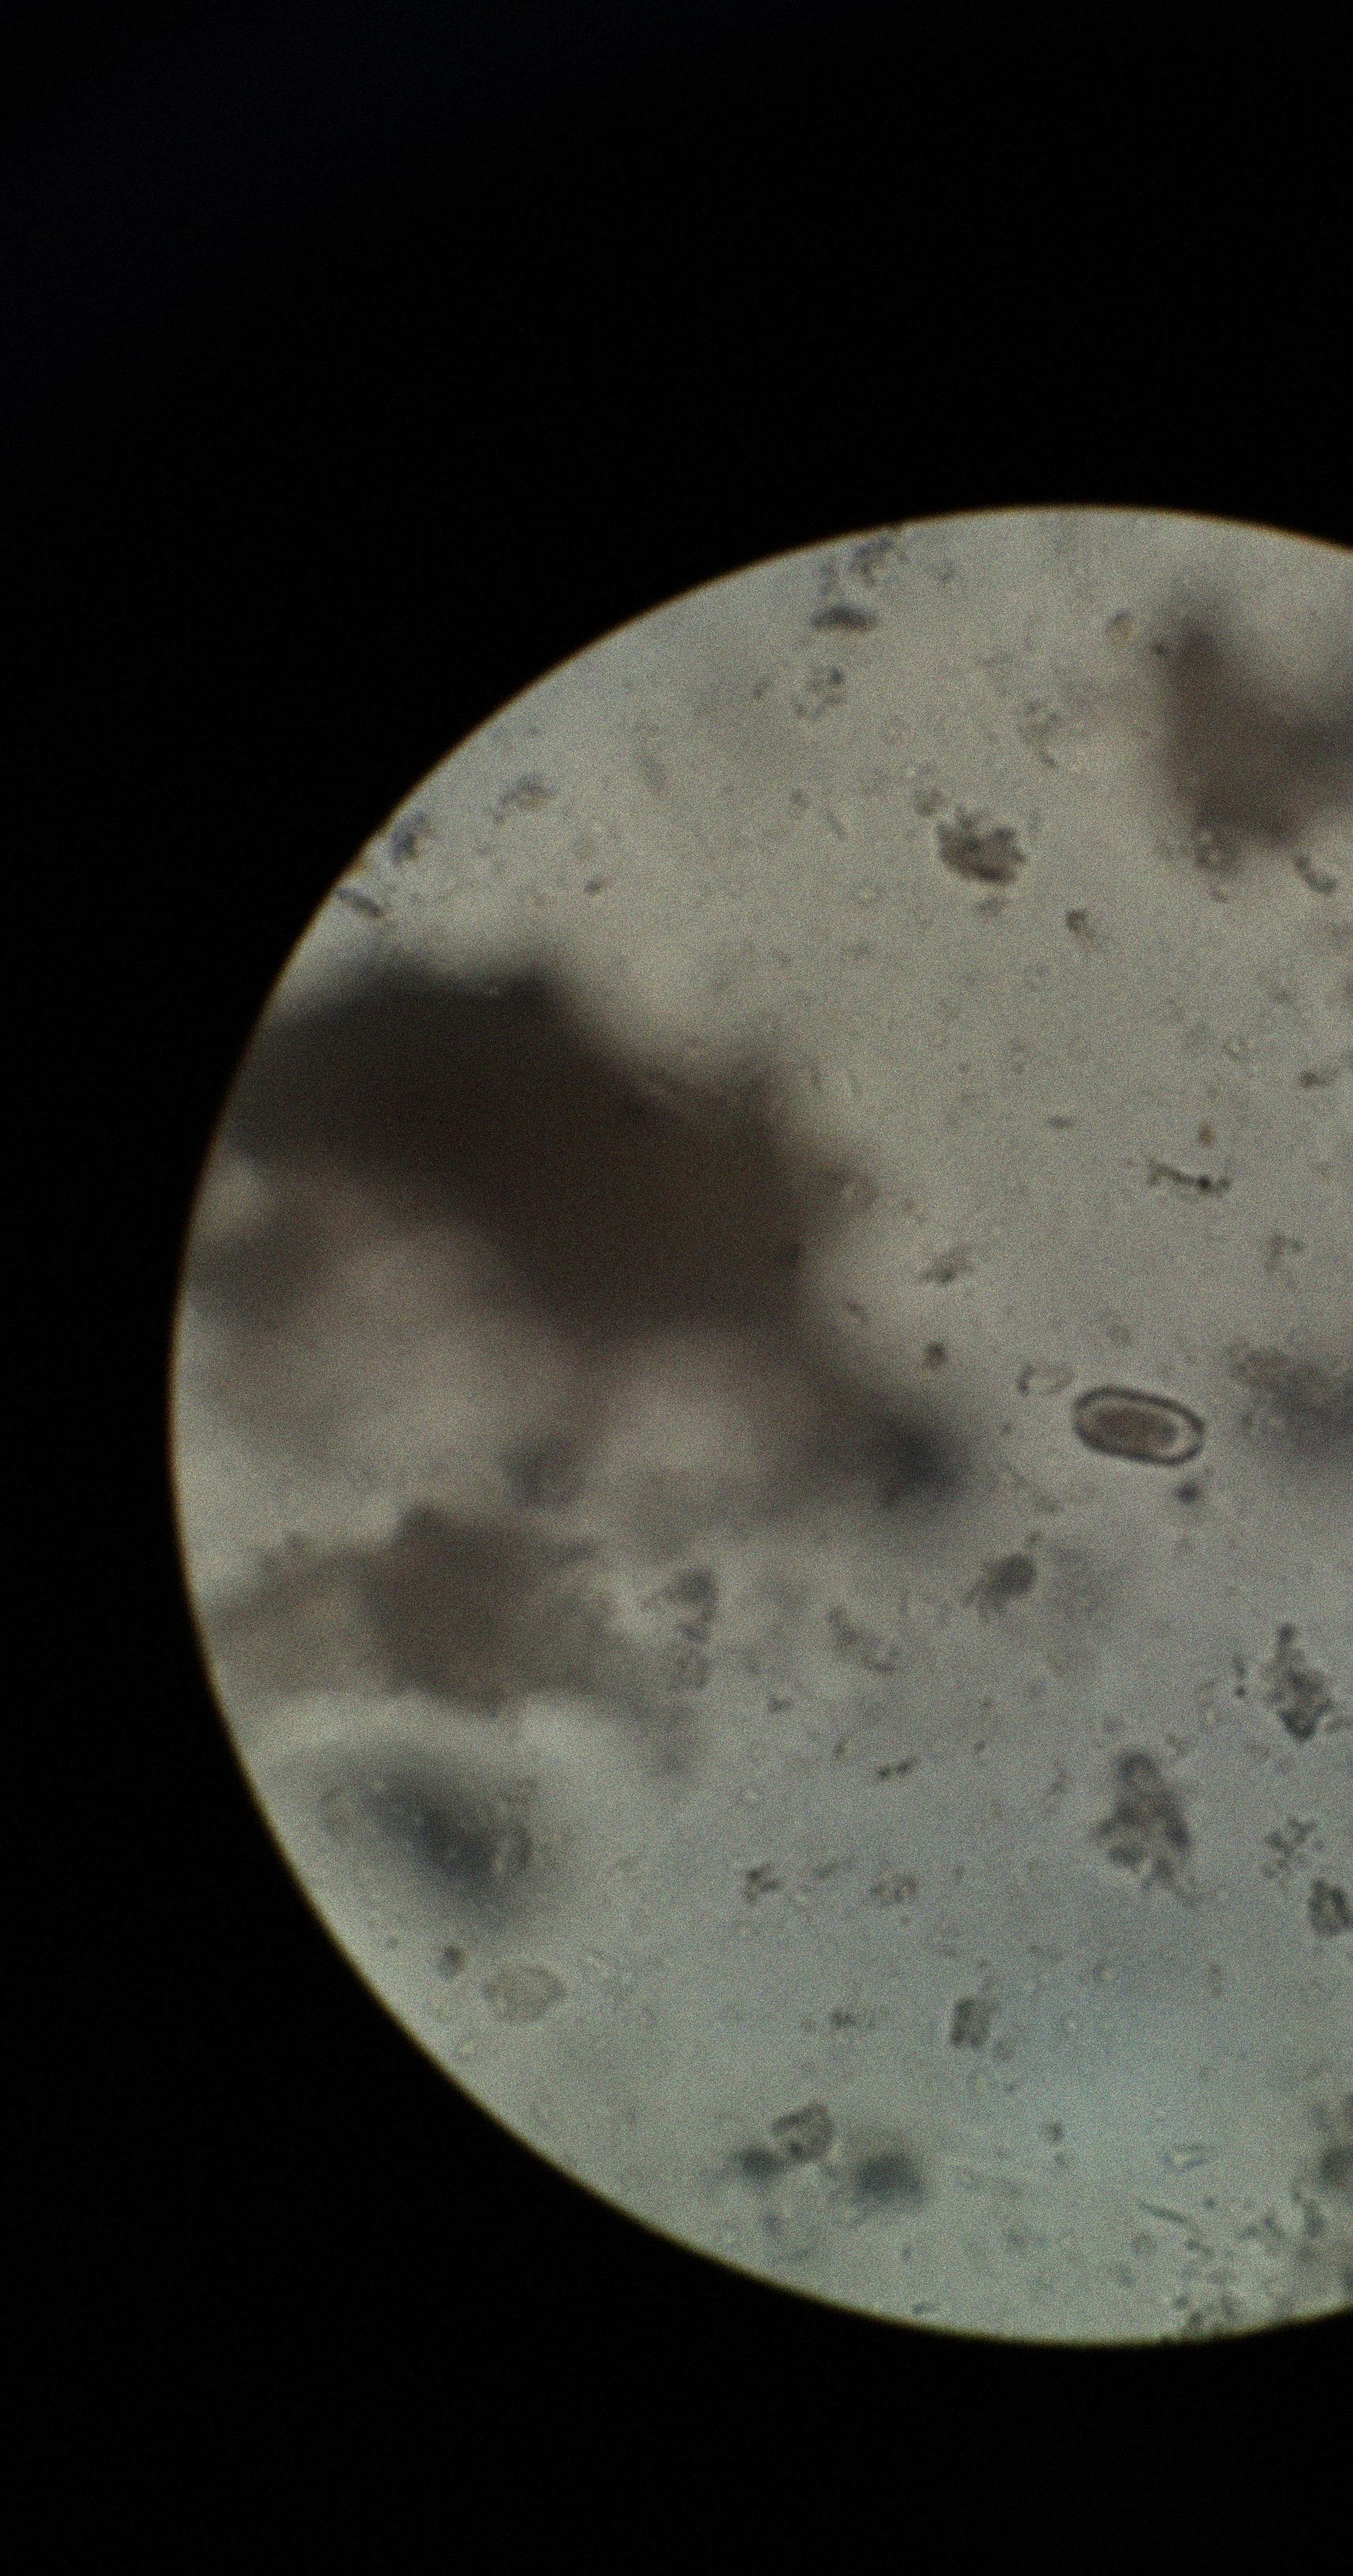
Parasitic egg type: Capillaria philippinensis